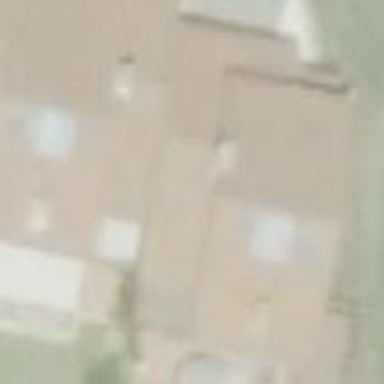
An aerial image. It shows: Simple and straightforward house.